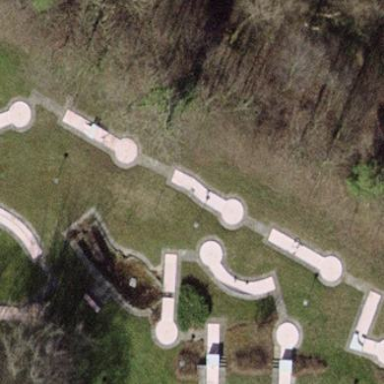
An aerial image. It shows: Miniature golf course.